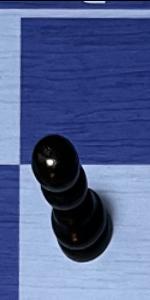
Label: Pawn_Black